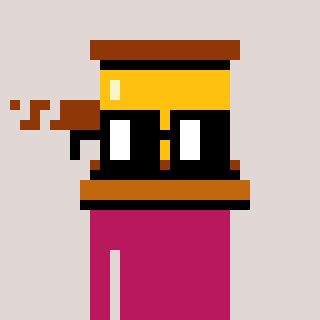
a pixel art character with square black glasses, a gavel-shaped head and a darkpink-colored body on a warm background